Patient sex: M
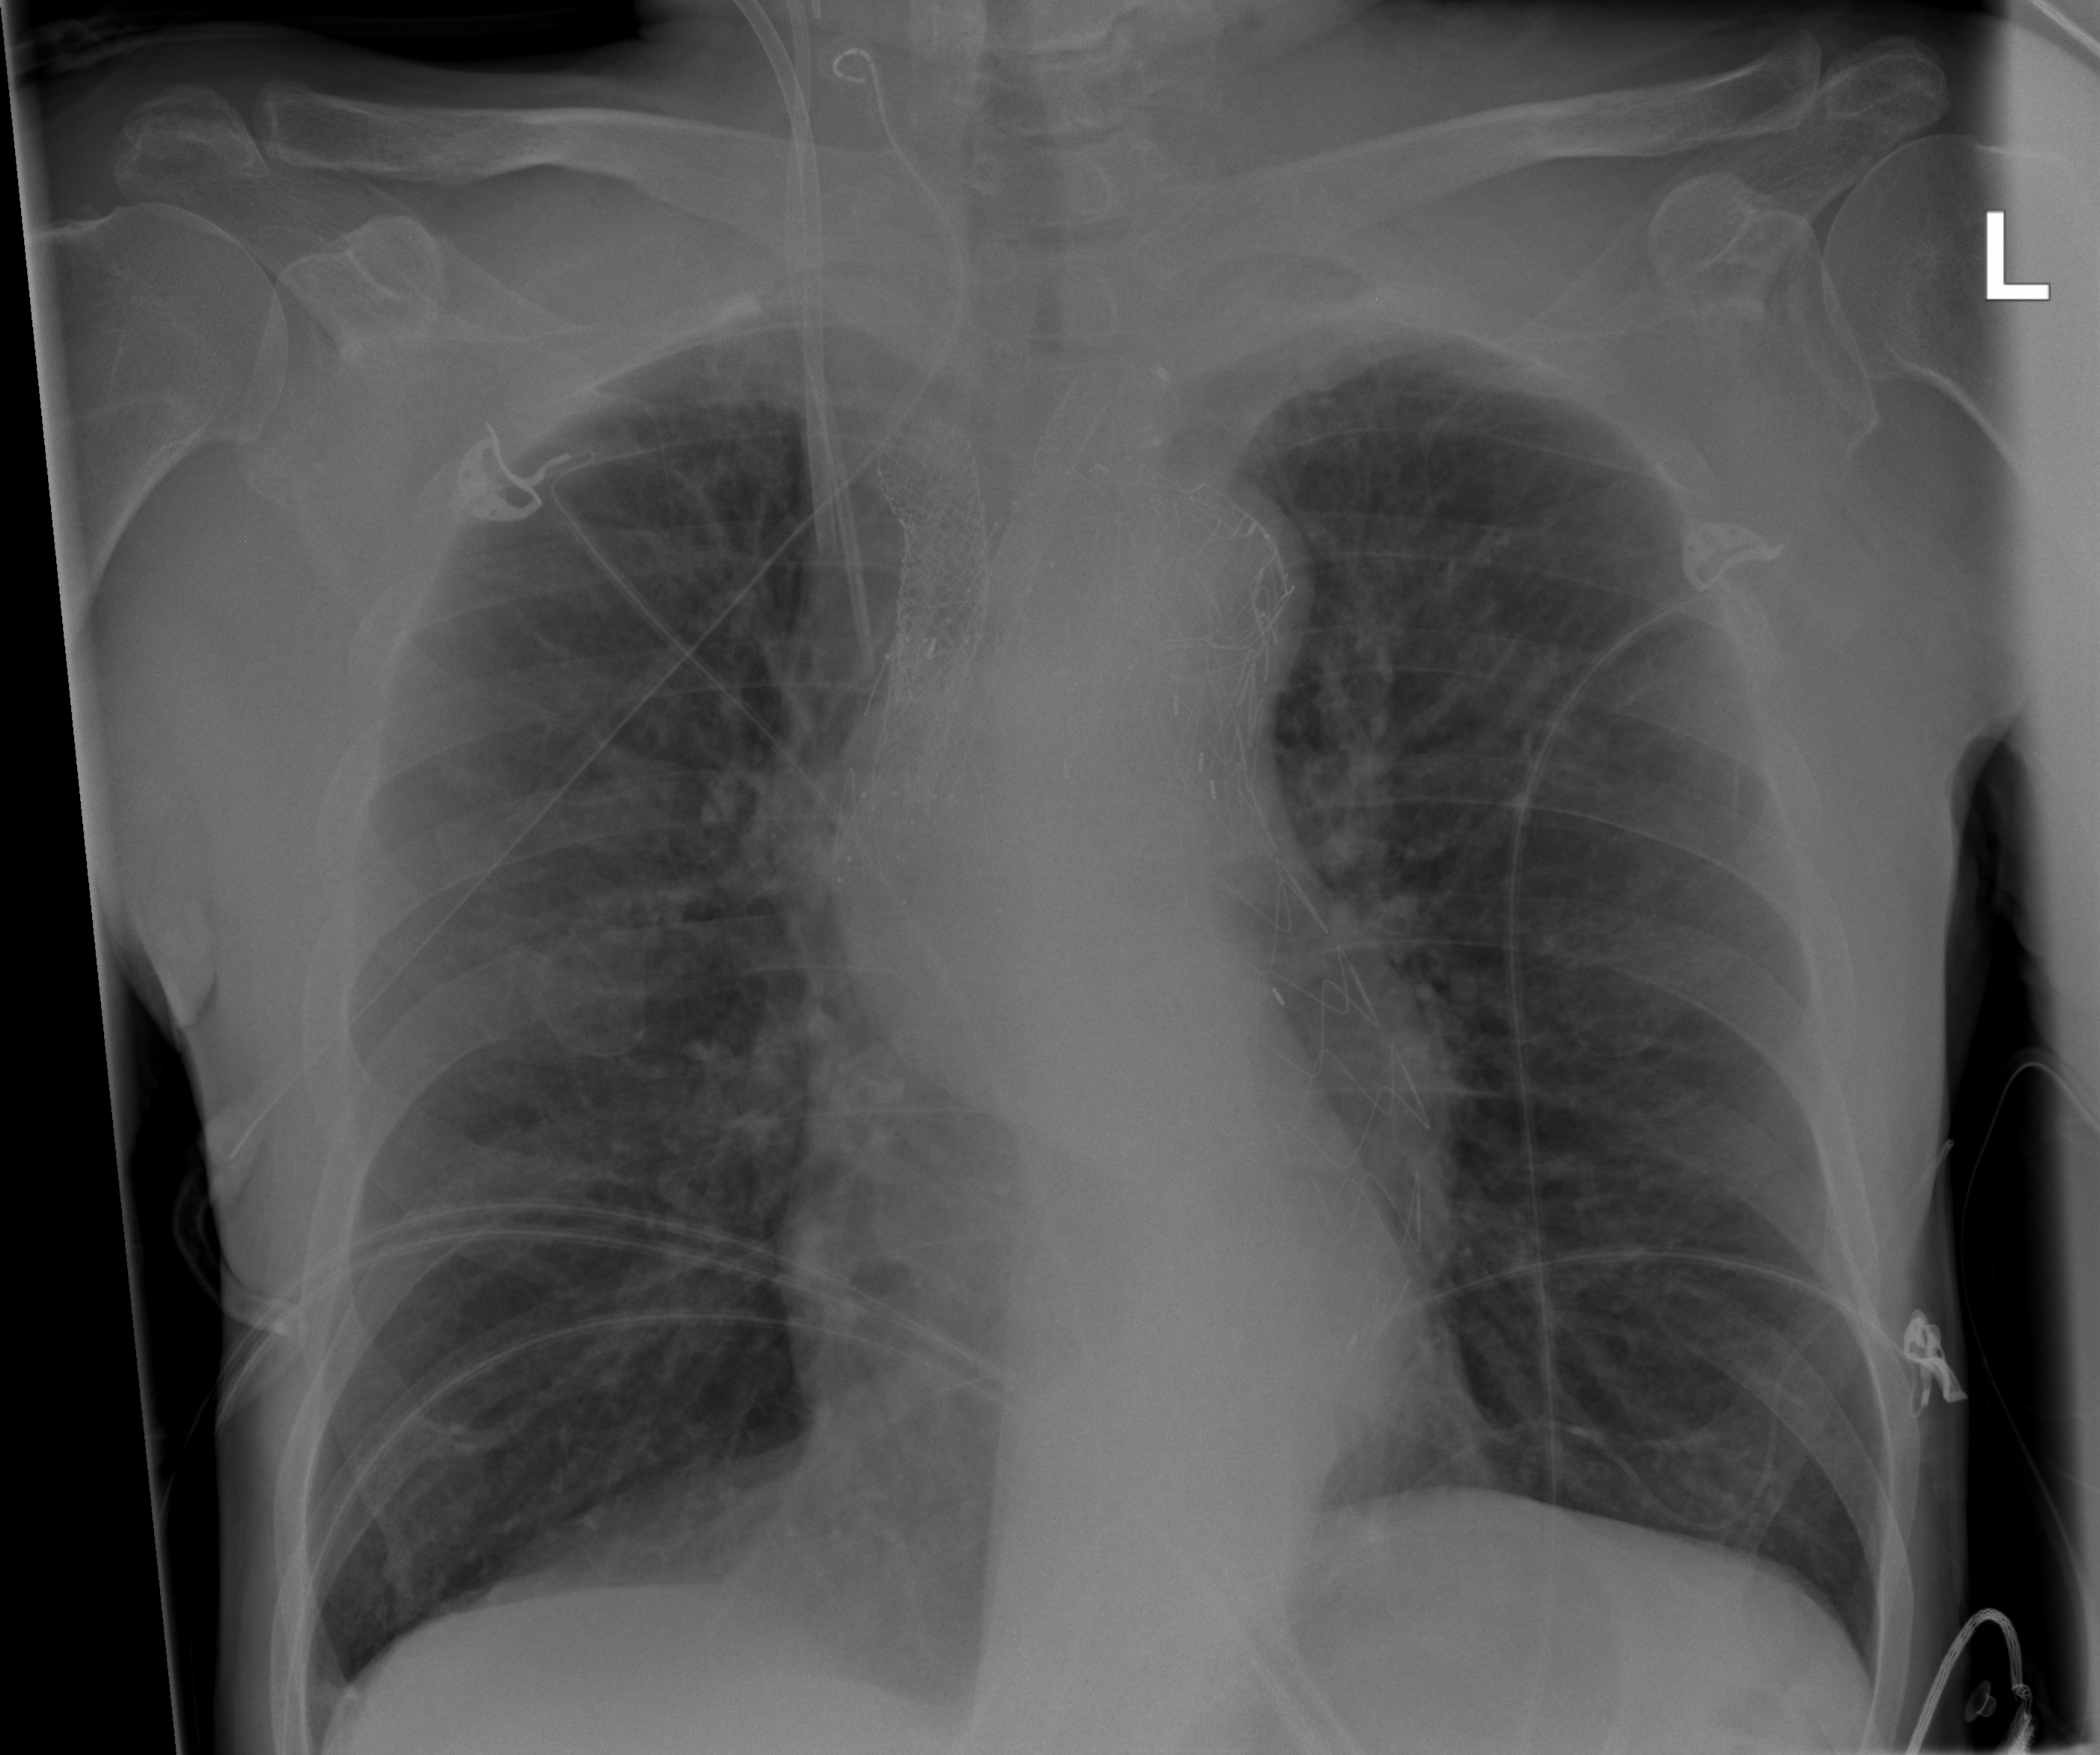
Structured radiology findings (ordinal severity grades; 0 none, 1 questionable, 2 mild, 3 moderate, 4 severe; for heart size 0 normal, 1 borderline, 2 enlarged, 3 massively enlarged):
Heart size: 0
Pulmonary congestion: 0
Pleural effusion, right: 0
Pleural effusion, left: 0
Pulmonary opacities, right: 0
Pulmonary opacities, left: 0
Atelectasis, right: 0
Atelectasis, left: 0